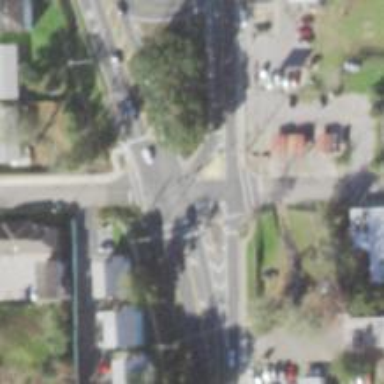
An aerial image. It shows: Marked footway crossing with lines.